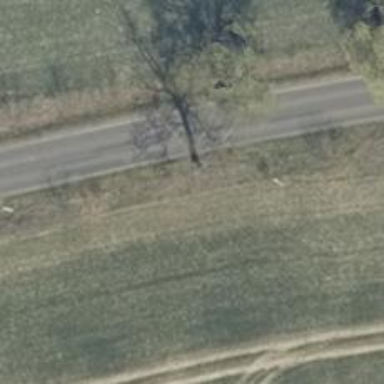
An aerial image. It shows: Deciduous broadleaved tree.